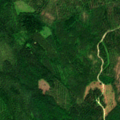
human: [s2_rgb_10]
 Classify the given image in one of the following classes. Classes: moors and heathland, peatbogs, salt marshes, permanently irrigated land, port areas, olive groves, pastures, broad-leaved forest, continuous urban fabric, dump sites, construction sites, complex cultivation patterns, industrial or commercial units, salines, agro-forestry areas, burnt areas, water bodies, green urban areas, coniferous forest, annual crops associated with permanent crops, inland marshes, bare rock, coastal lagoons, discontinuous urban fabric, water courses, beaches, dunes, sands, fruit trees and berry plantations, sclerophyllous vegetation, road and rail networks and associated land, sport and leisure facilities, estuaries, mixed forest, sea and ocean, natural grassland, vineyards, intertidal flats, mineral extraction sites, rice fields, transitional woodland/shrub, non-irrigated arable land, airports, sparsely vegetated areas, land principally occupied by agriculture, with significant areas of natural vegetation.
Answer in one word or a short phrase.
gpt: coniferous forest, mixed forest